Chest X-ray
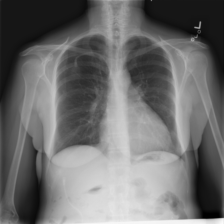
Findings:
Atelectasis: negative
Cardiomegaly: negative
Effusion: negative
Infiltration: negative
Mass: negative
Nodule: negative
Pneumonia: negative
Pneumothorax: negative
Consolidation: negative
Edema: negative
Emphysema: negative
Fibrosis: negative
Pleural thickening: negative
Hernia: negative